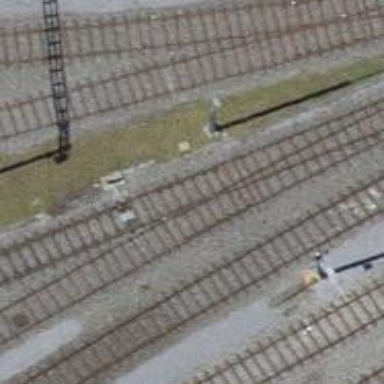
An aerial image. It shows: Single track railway in yard.